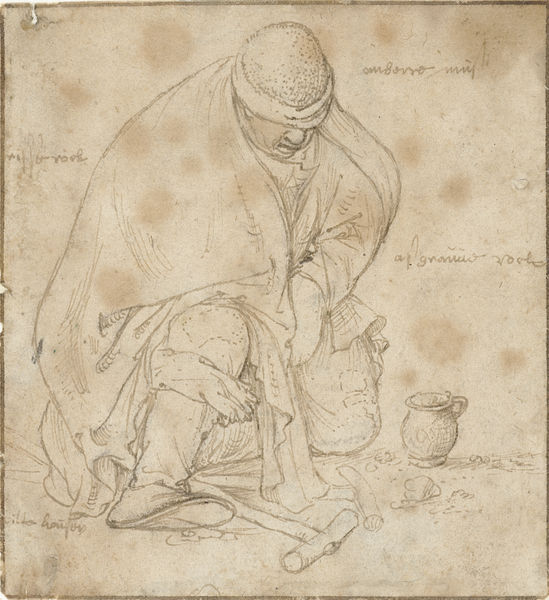
Titel: Zittende bedelaar, in een mantel gehuld
Künstler: Roelant Savery
Standort: Amsterdam
Institution: Rijksmuseum
Schlagwörter: mann, umhang, zeichnung, stirnband, mantel, papier, tusche, bleistift, werkzeug, zeichnun, werkzeig